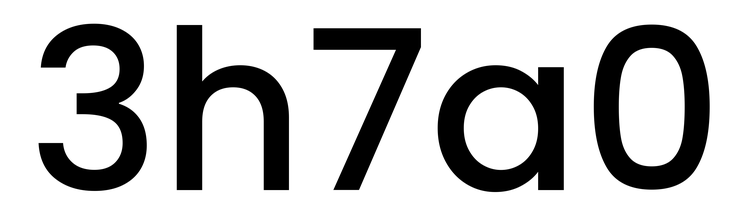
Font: Poppins-Medium